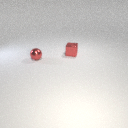
small red metal sphere to the left of small red metal cube